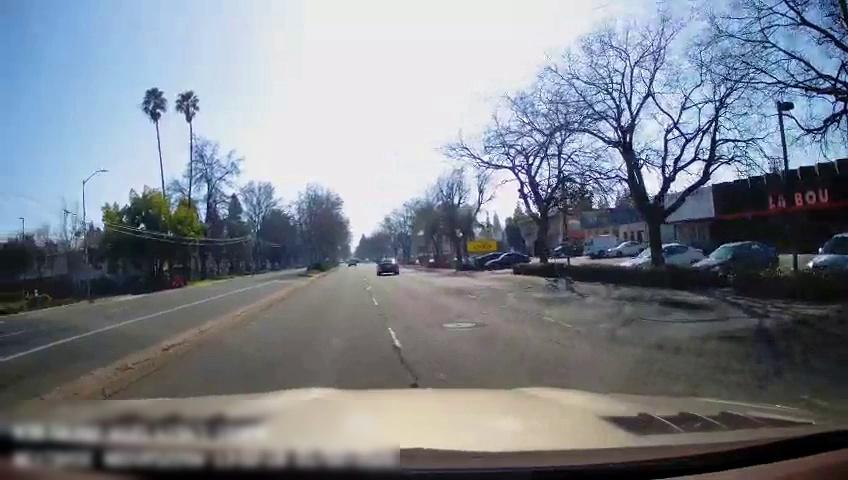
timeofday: Day
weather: Sunny
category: Drivable Space
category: Drivable Space
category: Vehicles | Car
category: Vehicles | Car
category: Vehicles | Car
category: Vehicles | Car
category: Vehicles | Truck
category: Vehicles | SUV
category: Vehicles | Car
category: Vehicles | Car
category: Vehicles | Car
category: Lanes | Opposite Lane
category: Lanes | Current Lane
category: Lanes | Alternate Lane